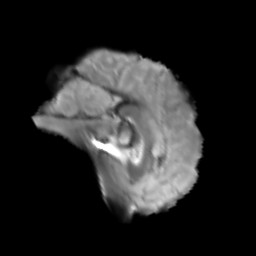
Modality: T2w
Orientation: sagittal
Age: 42
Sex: male
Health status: healthy
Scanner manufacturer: siemens
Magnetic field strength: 3 T
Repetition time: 3.6 s
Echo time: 0.0964 s